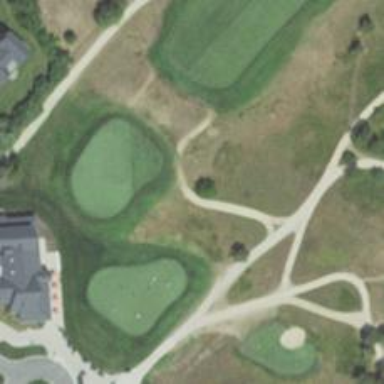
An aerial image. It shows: Service road within golf course. It is cartpath used in the sport of golf.